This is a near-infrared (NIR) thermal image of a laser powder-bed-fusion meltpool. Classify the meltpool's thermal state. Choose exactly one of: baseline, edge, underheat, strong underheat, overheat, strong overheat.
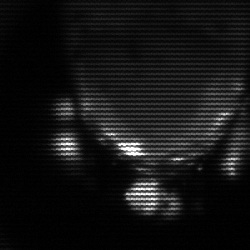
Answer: baseline